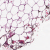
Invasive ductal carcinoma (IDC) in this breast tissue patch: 0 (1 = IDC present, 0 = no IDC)